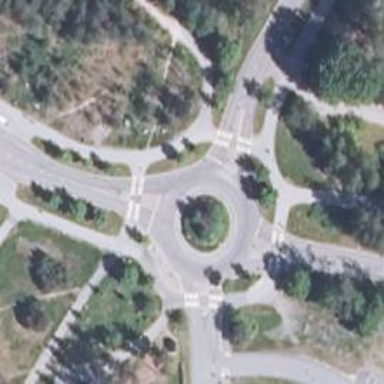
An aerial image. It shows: Tertiary road with asphalt surface leading to roundabout.